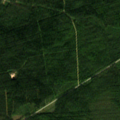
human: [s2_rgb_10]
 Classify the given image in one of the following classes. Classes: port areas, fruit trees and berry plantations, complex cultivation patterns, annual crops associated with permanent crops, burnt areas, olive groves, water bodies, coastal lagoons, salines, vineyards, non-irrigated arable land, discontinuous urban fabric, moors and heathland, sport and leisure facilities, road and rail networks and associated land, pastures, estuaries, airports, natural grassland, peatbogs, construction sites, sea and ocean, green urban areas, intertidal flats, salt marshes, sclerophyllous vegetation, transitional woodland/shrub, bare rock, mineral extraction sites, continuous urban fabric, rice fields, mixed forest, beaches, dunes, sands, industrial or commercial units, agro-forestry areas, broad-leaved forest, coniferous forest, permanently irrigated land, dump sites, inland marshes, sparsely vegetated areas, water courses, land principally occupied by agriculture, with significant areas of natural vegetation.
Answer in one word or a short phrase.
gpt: coniferous forest, mixed forest